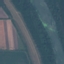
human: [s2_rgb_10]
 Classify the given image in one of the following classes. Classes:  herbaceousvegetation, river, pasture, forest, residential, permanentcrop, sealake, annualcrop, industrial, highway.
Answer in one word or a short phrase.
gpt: River